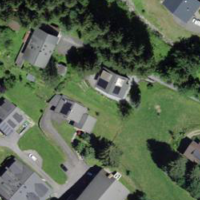
EUNIS habitat code: 55
Species observed at this site:
Cardamine pratensis
Veronica filiformis